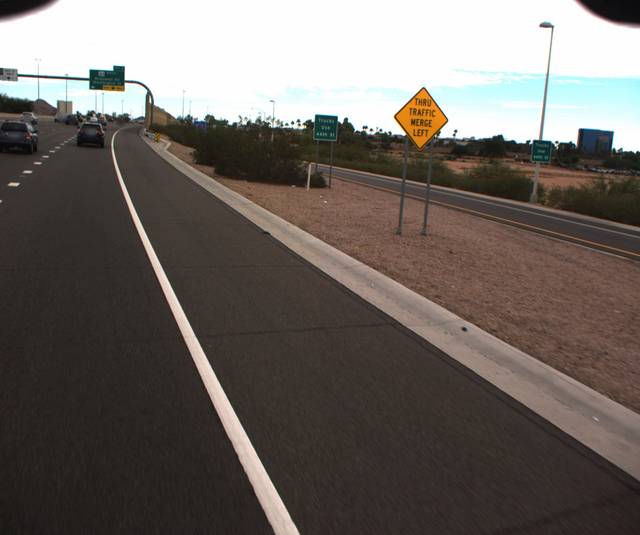
Region: United States
Coordinates: 33.459, -111.999